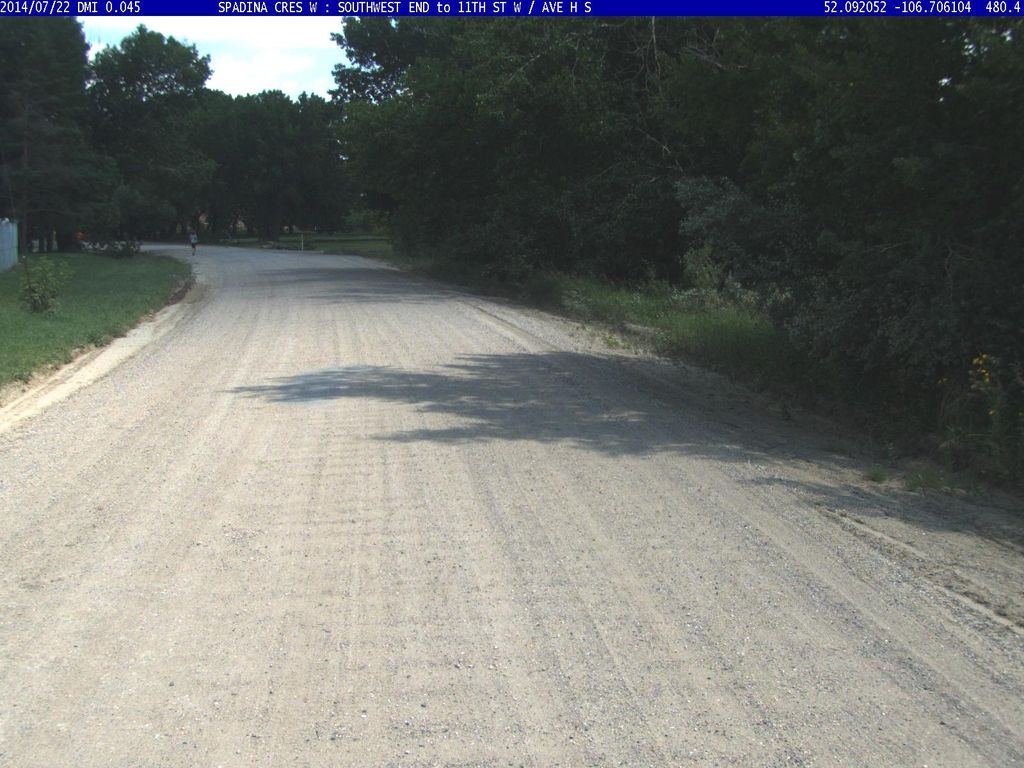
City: saskatoon